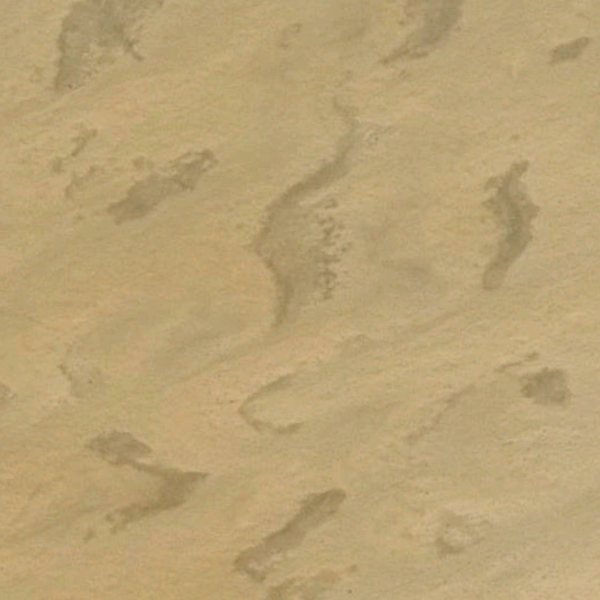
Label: Desert